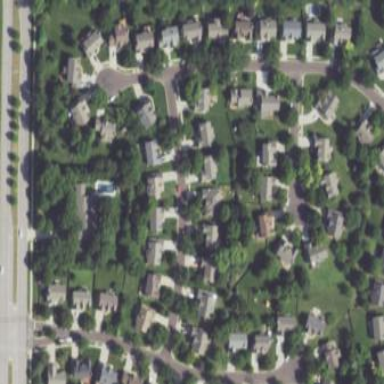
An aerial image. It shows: Residential area composed of single-family homes.